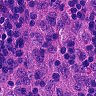
Metastatic tissue present: no